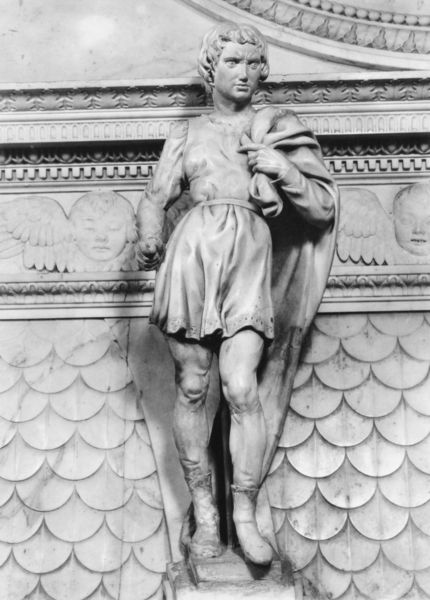
Titel: Der heilige Prokulus, vom Grab des St. Dominik
Standort: Bologna, S. Domenico (EU - I)
Schlagwörter: mann, umhang, frau, marmor, gürtel, engel, statue, beine, relief, junge, antike, knabe, philosoph, kniee, griechisch, heiliger, mamor, sta, pagenkopf, hermaphrodit